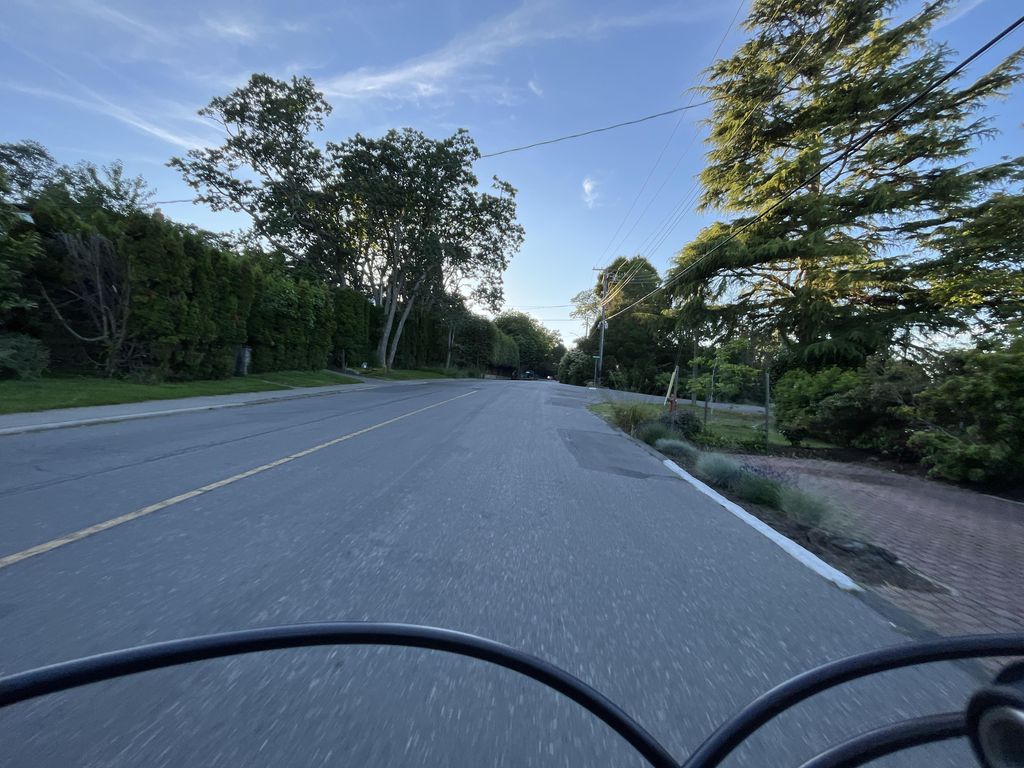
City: victoria